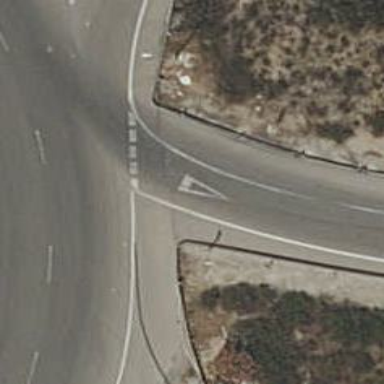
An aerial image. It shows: Road with "give way" sign.